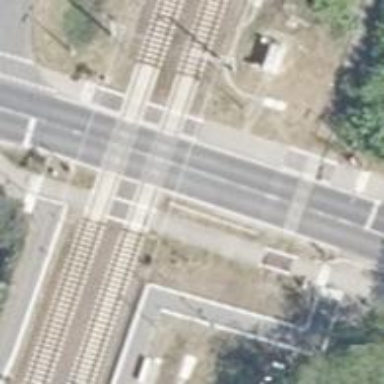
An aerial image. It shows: Level crossing along the railway.